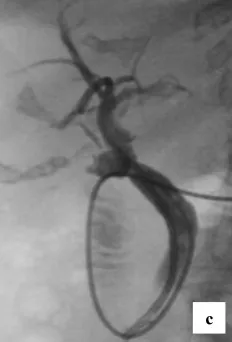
Contrast examination using the ENBD tube show no leakage of contrast medium outside the CBD on POD 27 (c).
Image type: radiology (x_ray)